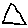
Label: triangle